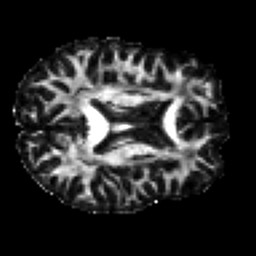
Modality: FA
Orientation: axial
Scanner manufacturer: siemens
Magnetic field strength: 3 T
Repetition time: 7.8 s
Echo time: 0.09 s